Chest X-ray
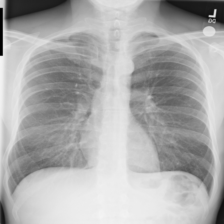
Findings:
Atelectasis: negative
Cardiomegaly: negative
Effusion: negative
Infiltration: negative
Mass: negative
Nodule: negative
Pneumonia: negative
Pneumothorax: negative
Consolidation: negative
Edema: negative
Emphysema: negative
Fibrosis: negative
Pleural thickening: negative
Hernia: negative